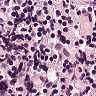
Metastatic tissue present: no